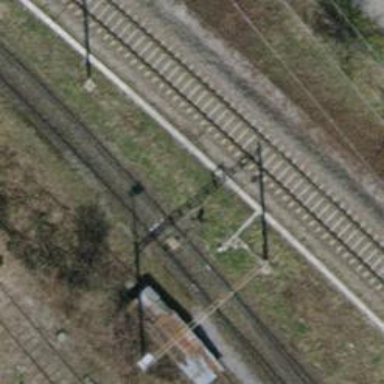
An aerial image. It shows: Railway switch.